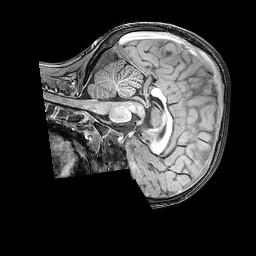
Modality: T1w
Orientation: sagittal
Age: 6
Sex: male
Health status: healthy